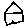
Label: house